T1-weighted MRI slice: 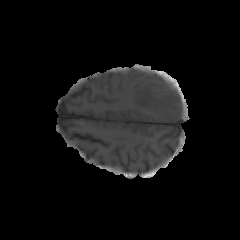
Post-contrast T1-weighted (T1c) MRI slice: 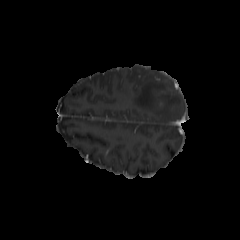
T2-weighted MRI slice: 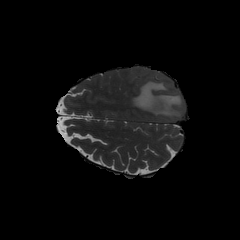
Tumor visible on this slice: yes